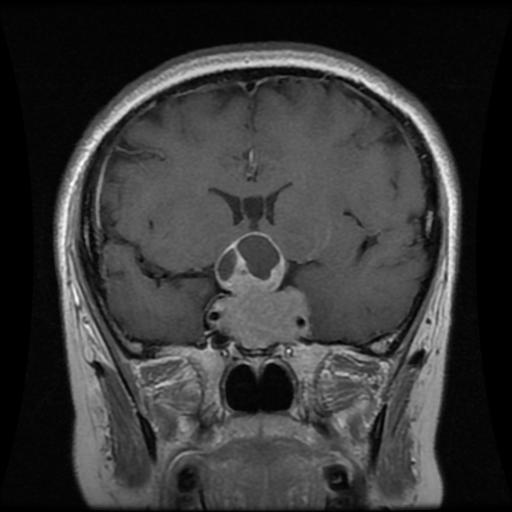
Label: pituitary